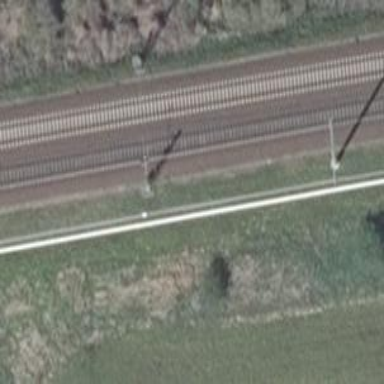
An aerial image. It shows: Milestone along the railway track with catenary mast.